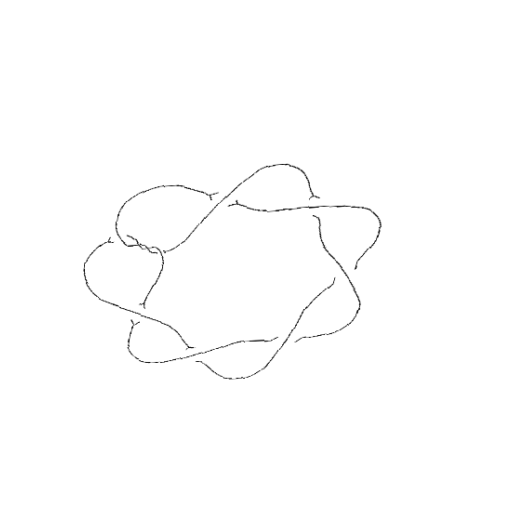
Crossing number: 10